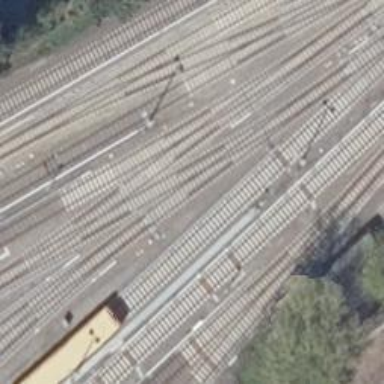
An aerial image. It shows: Railway switch.